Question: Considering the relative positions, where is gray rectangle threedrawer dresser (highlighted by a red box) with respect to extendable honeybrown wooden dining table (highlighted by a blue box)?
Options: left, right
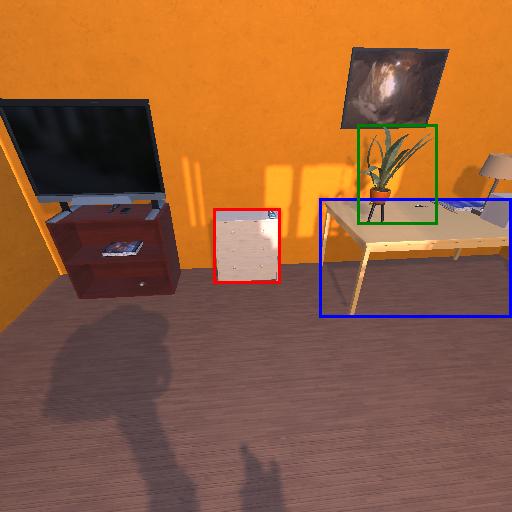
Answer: left